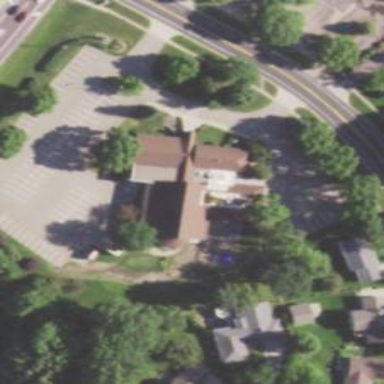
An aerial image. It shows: Beautiful church building.